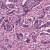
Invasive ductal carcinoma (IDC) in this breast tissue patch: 1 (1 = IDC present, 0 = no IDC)